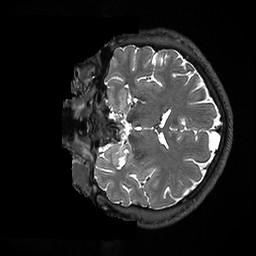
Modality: T2w
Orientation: coronal
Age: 33
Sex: male
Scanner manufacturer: ge
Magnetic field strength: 3 T
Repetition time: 3.202 s
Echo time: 0.06629 s